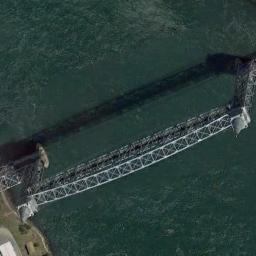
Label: bridge